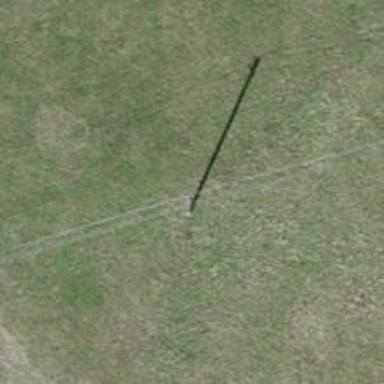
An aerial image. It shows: Minor power line.